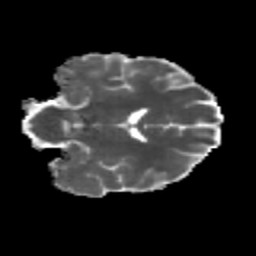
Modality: MD
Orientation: coronal
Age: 23
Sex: male
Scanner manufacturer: siemens
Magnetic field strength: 3 T
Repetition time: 3.5 s
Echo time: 0.113 s